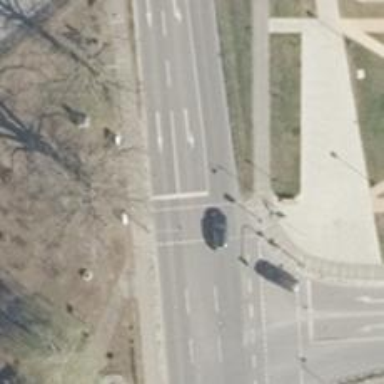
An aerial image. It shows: Road with traffic signals for signaling.